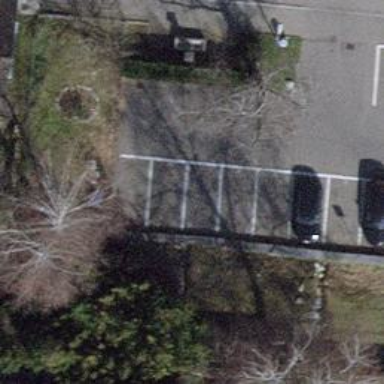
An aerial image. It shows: Road serving as parking aisle.